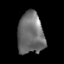
Tissue: lung
Cell type: Epithelial cells
Senescence score: 0.212
Nuclear area (px): 1078
Mean DAPI intensity: 109.349